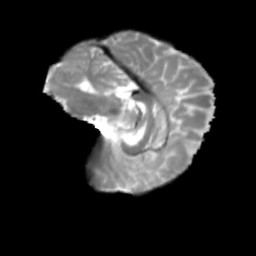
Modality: T2w
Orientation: sagittal
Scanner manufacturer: siemens
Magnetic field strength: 3 T
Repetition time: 4 s
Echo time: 0.0594 s